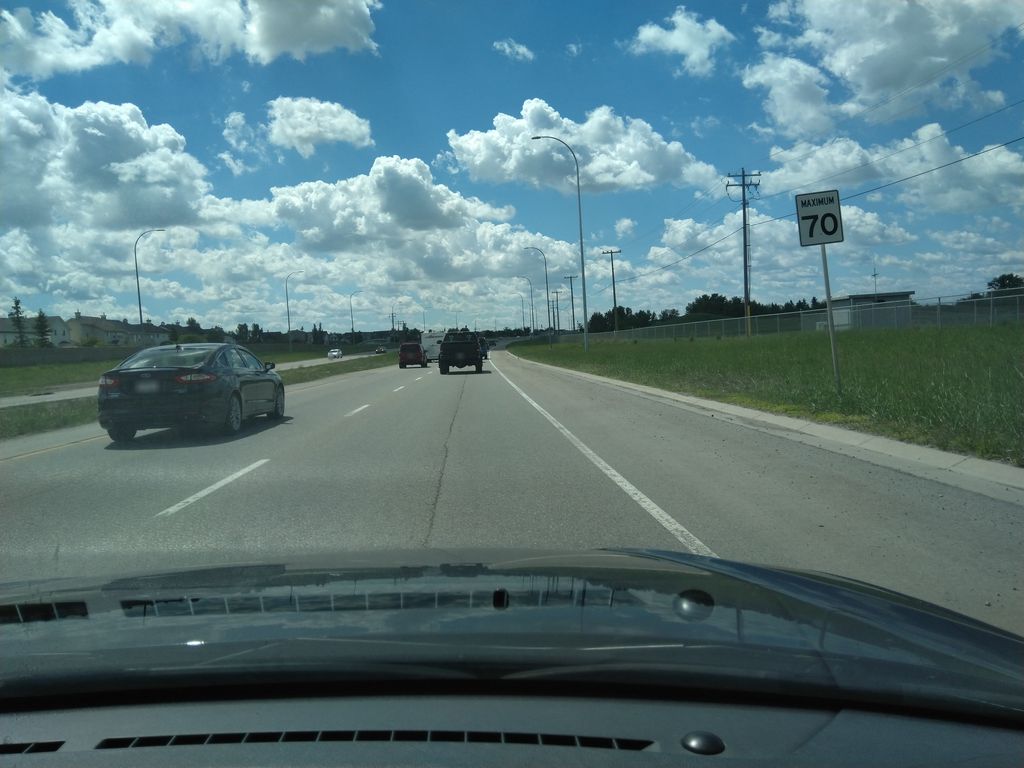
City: calgary